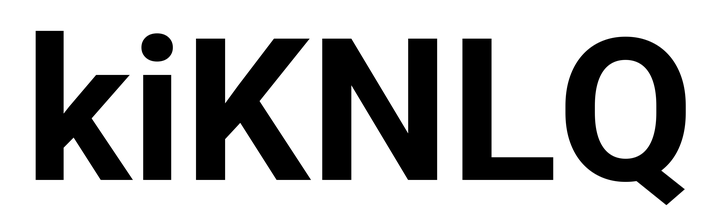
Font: Roboto_Bold